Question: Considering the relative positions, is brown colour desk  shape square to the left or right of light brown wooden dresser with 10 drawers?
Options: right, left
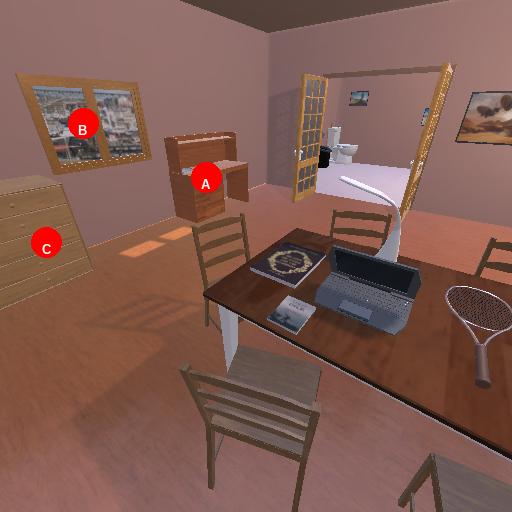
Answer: right